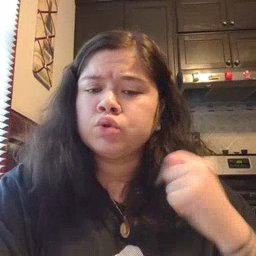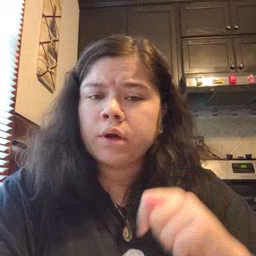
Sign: toy